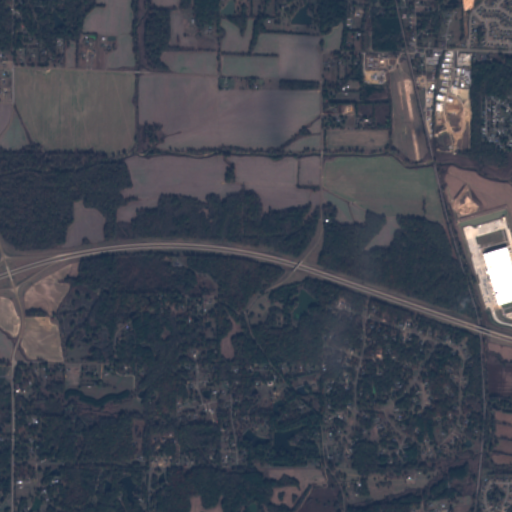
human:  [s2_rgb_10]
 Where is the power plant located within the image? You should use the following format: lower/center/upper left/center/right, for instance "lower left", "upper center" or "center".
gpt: There is no power plant in the image.